Question: I want to plot regions on map using ggplot and geom_polygons, but i want particular regions to have only borders and others to be filled (I am analyzing only 3 regions but want to show a map of surroundings countries as well)
I am using map_data function and choose regions that i am intrested in c("Syria","Israel","Greece"), but also want to show regions like Egypt and Libya, but only borders, so they dont stand out on visualization.
This is my code:
'''
mapdata = map_data("world", regions =c("Syria","Israel","Greece"))
plot2 = ggplot() + geom_polygon(data = mapdata, aes(x=long, y = lat, group = group)) +
coord_fixed(1.3) + theme_classic()
'''
Later i plot geo points to it.
I tried something like:
'''
dummymap = map_data("world", regions = c("Egypt","Libya"))
[...] + geom_polygon(data = dummymap, aes(x=long, y = lat, group = group)) + theme_bw()
'''
*im changing theme to bw but it outputs Egypt and Libya in classic as well
So i would like Greece, Israel and Syria to be filled and Egypt and Libya only borders

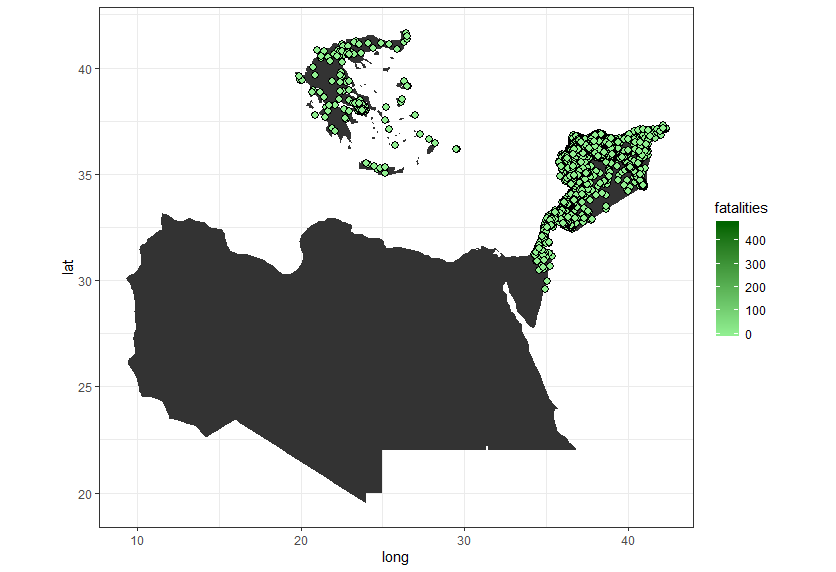
Answer: Here is a 'tidyverse' + 'sf' solution
'''
library( tidyverse )
library( sf )
#load countries
mapdata = map_data("world", regions =c("Syria","Israel","Greece","Egypt","Libya"))
#read in points
sf <- st_as_sf( mapdata, coords = c("long", "lat"), crs = 4326 ) %>%
#group geometries by region + subregion, convert to POLYGON
group_by( region, subregion ) %>%
summarise(geometry = st_combine(geometry)) %>%
st_cast("POLYGON") %>%
#repeat, but now group by region (=country), and convert to MULTIPOLYGON
group_by( region ) %>%
summarise(geometry = st_combine(geometry)) %>%
st_cast( "MULTIPOLYGON" )
#now plot the different countries, use 'fill' to determine fill-color
#and use 'aplha' for country-transparancy.
ggplot( data = sf) +
geom_sf( data = sf[ sf$region %in% c("Egypt","Libya"), ], alpha = 0 ) +
geom_sf( data = sf[ sf$region %in% c("Syria","Israel","Greece"), ], fill = "blue" )
'''
<URL>
I'm not sure that converting your data to an 'sf'-object is necessary, but it allows for easy (and pretty!) plotting in different ways, including powerful options like 'leaflet'.